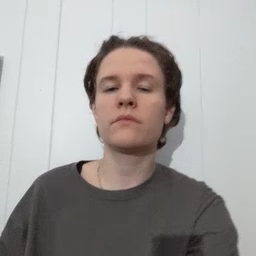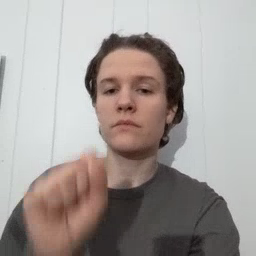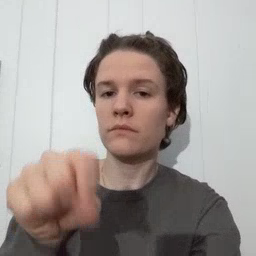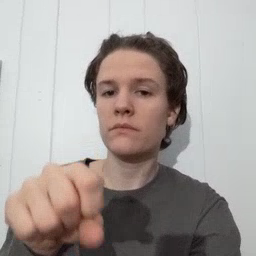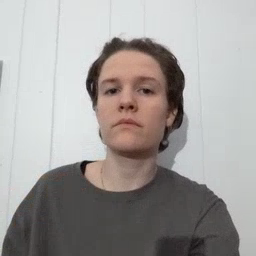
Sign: yes